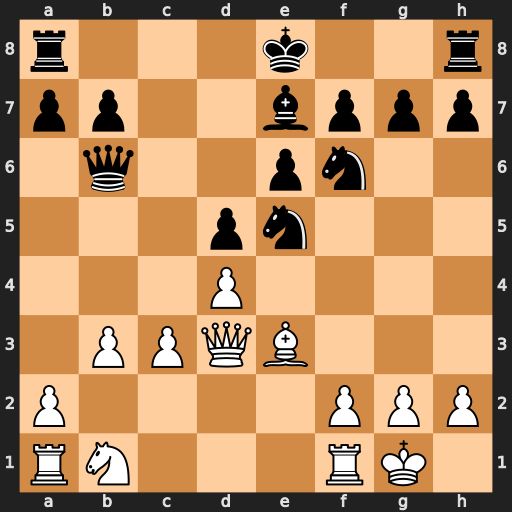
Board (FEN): r3k2r/pp2bppp/1q2pn2/3pn3/3P4/1PPQB3/P4PPP/RN3RK1
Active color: w
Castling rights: kq
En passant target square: -
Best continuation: dxe5 Qc7 exf6